Question: I got an interesting idea to create a hadoop cluster by using 2 laptops connected to a router, but ran into a problem.

I am trying to network connect 2 virtual machines accross the lan using a VMware workstation as the figure above. After trying a lot i have managed to connect the hosts(the windows 10 ie), but i can't figure out how to the connect the virtual machine to each other.
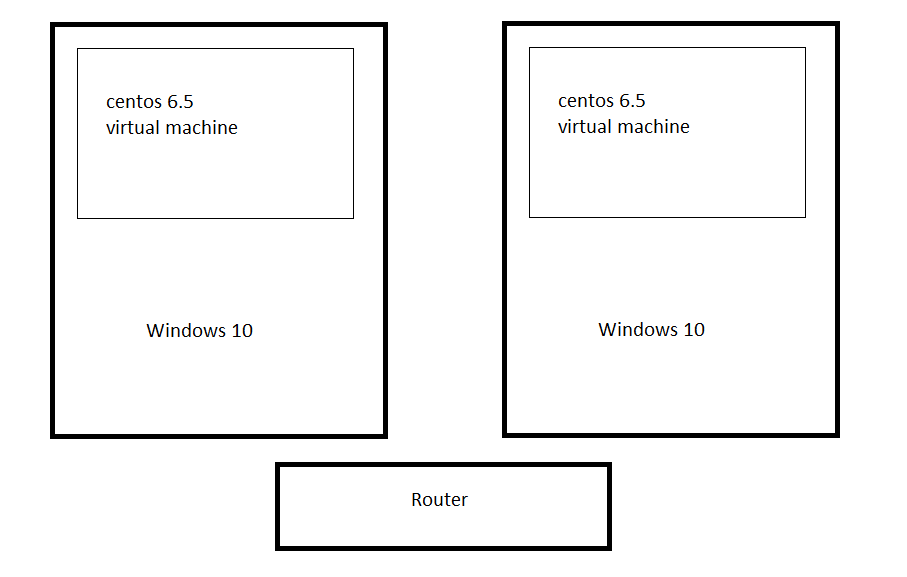
Answer: Alright this is how I managed to do. i left 1st system as it is, just replaced it with a ubuntu 16.04 virtual machine and a usb to ethernet adapter was added & in the vmware network adaptor was disabled & usb to ethernet adaptor was enabled.
<URL>
The 2nd system was completely formated to ubuntu 16.04.
On connectinng to router everything worked Flawlessly with correct ip